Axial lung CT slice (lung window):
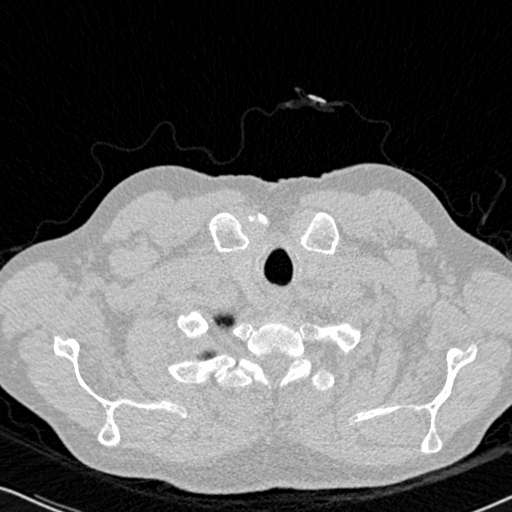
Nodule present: no